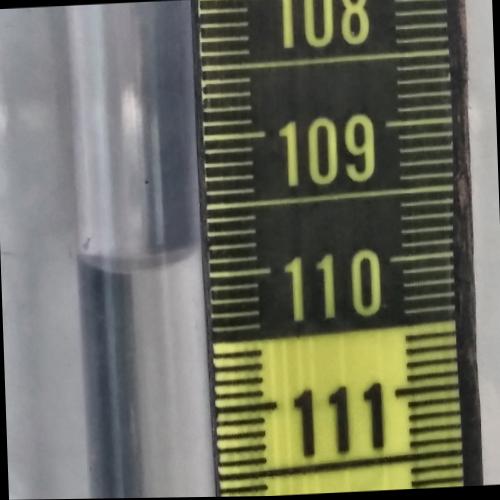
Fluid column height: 109.9 cm